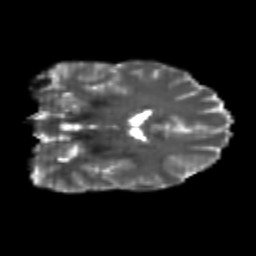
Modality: T2w
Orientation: coronal
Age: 26
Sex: male
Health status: healthy
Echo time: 0.074 s